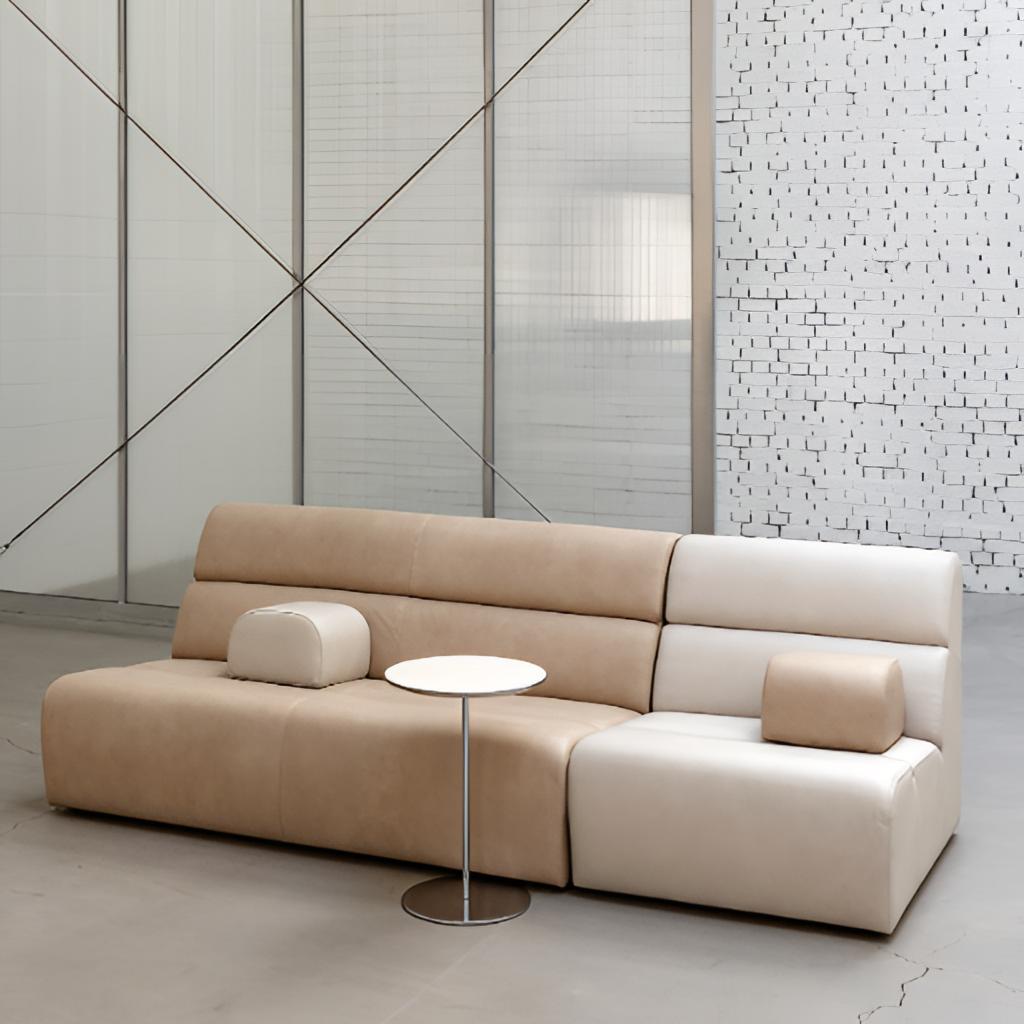
living room, beige leather sofa, contemporary, brick wallpaper, with solid pattern, concrete flooring, with solid pattern